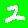
Digit: 2